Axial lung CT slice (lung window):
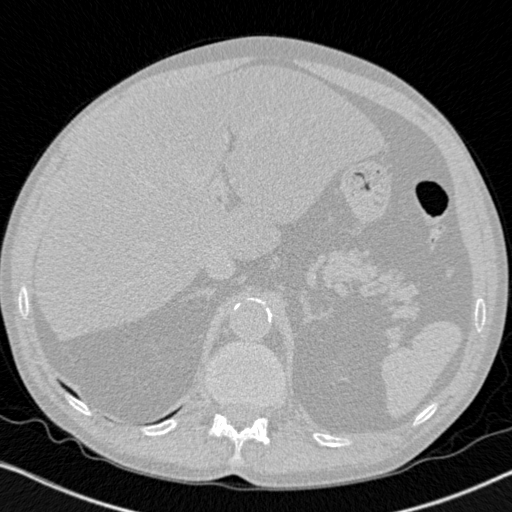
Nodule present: no